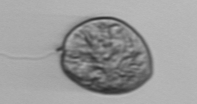
Label: Prorocentrum